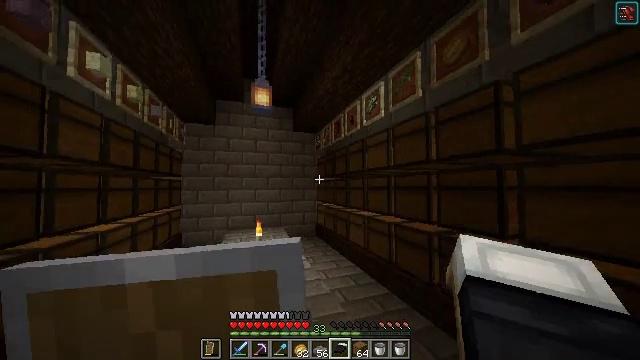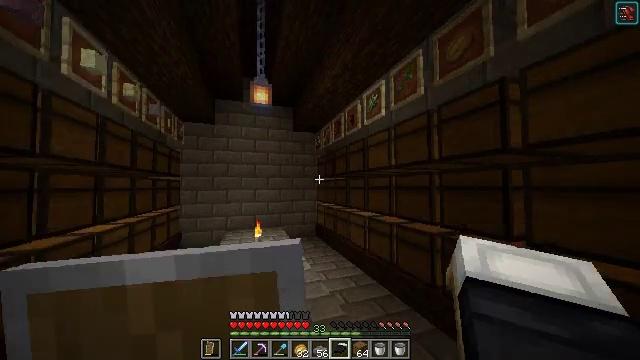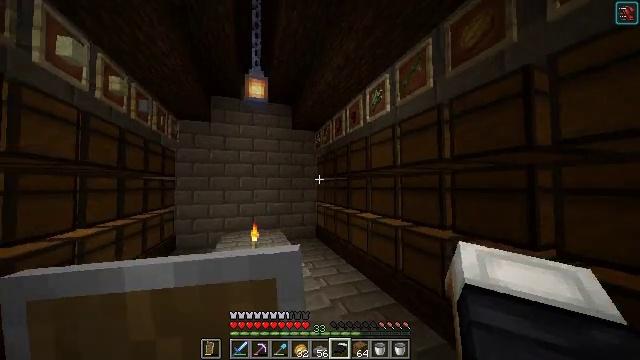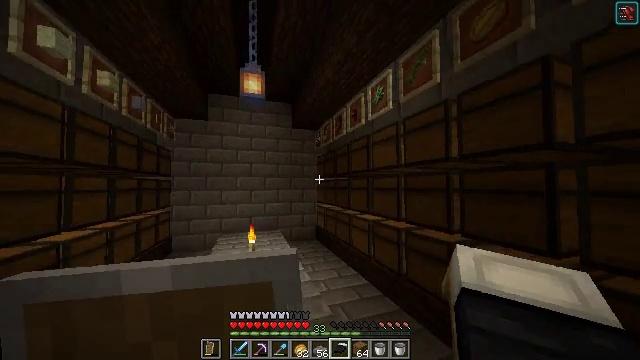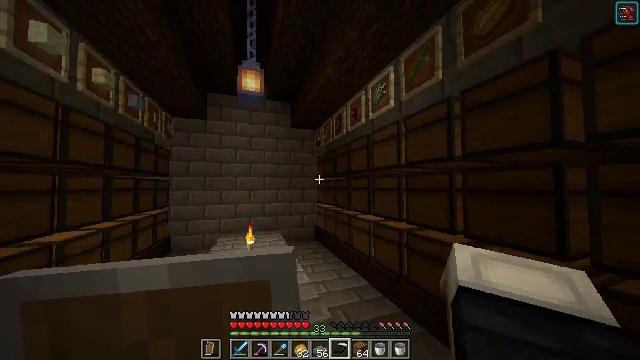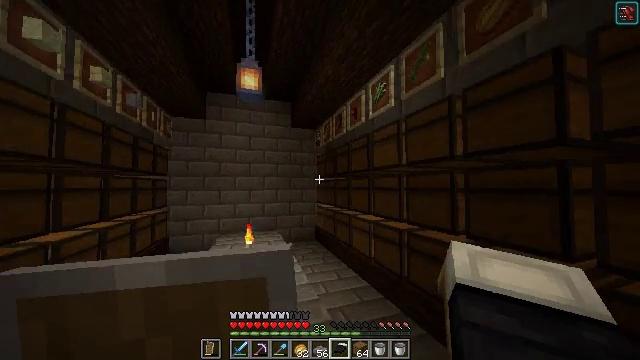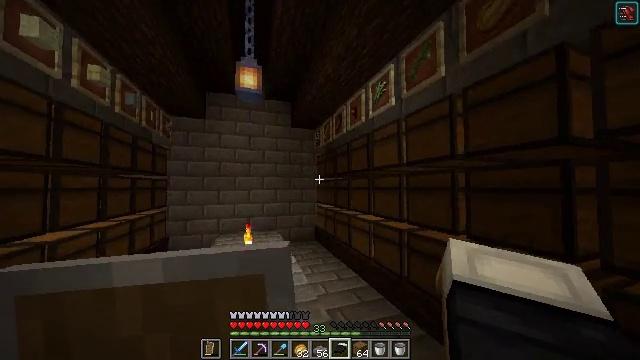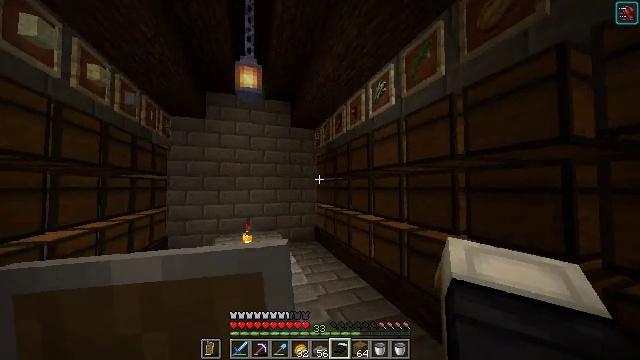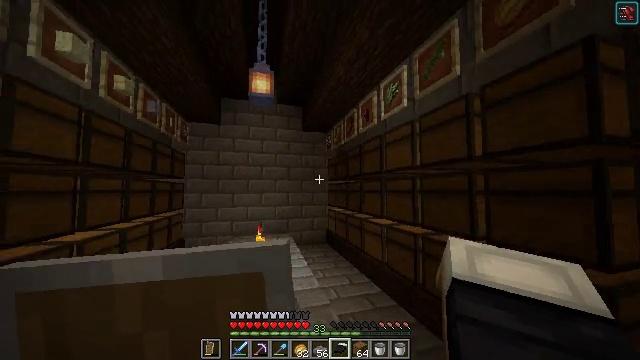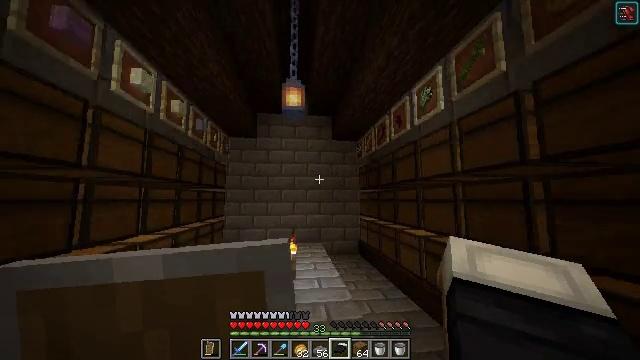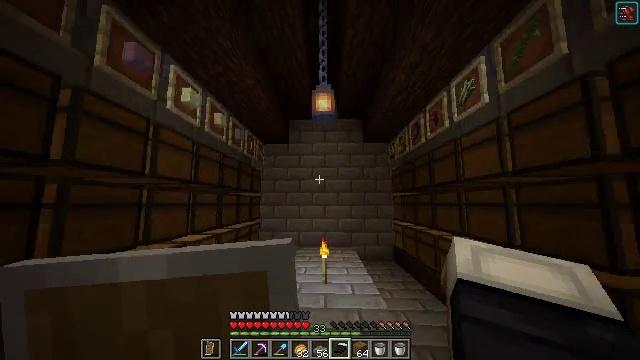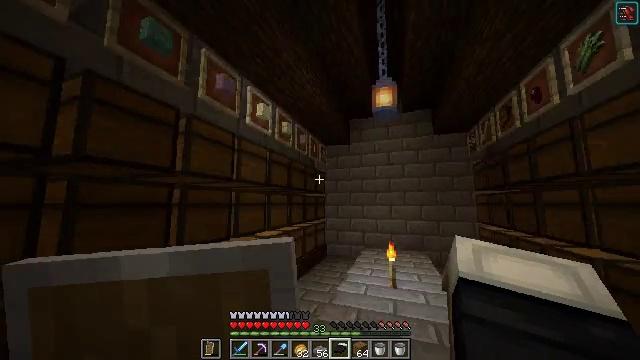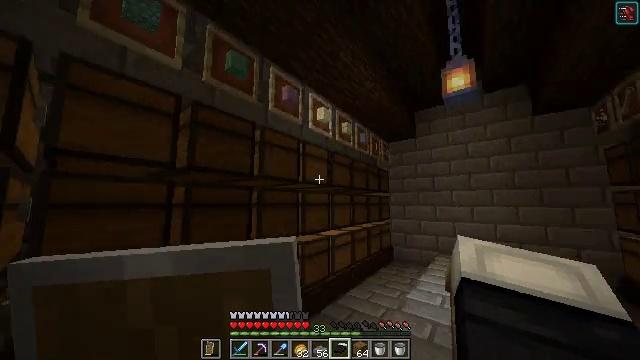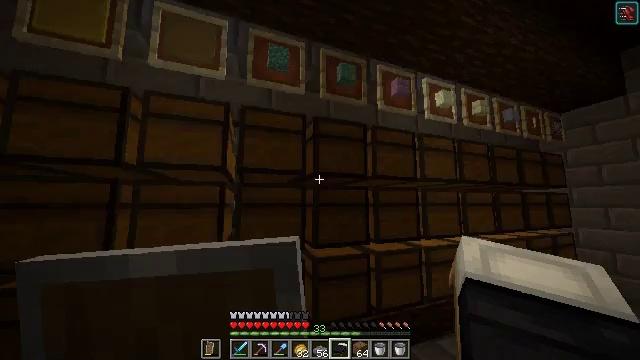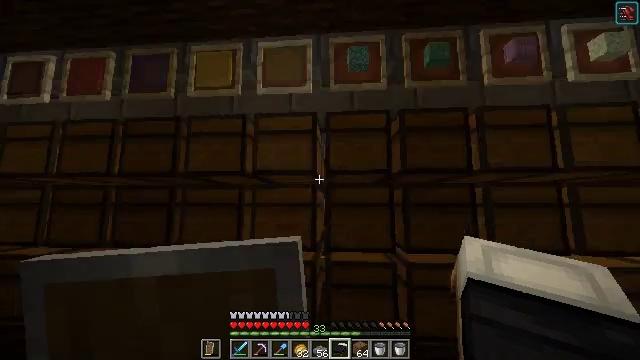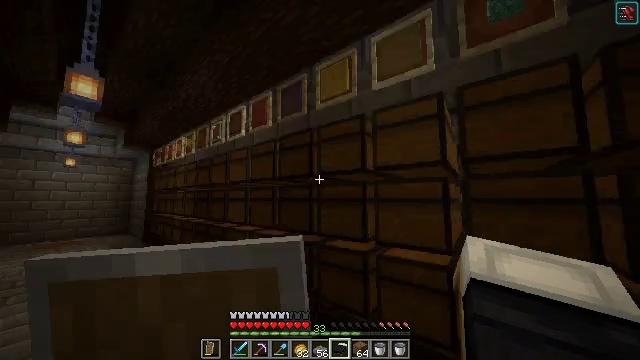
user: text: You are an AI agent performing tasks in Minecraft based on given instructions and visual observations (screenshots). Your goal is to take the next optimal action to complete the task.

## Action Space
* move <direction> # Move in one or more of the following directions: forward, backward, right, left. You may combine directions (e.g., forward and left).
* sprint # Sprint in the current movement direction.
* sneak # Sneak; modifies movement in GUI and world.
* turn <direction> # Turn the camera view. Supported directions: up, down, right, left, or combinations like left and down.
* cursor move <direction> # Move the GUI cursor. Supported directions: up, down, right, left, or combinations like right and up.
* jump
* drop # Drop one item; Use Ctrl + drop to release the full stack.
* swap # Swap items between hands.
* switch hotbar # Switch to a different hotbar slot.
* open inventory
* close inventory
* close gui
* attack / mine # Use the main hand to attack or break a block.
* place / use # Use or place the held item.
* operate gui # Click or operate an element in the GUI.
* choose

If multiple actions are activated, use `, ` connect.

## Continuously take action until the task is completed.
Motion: motion action
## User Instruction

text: Open the crafting table and craft a spruce sign.
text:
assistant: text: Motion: move forward
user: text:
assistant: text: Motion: no_op
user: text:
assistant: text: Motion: no_op
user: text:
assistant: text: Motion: no_op
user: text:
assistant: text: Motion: no_op
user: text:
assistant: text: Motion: no_op
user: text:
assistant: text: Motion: no_op
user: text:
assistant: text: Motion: turn left
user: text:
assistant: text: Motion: turn left and up
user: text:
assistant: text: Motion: turn left and up
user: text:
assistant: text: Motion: turn left
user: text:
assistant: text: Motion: turn left
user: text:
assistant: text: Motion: turn left
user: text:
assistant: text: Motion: turn left
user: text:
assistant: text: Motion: turn left and down
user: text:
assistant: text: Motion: turn left and down
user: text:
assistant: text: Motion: turn left and up
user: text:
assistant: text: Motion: turn right
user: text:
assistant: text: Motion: no_op
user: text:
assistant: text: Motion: turn down
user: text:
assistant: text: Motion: no_op
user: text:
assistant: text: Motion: move forward, turn left
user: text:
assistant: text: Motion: move forward, turn left and down
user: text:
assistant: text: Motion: move forward, turn left
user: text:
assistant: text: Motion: move forward, turn left
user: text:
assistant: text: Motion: move forward
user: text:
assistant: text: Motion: move forward
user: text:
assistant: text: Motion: move forward
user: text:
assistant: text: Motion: move forward, turn left
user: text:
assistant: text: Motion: move forward, turn left